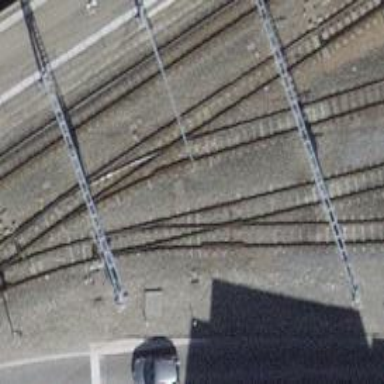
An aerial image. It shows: Narrow-gauge railway yard with electrified contact line.